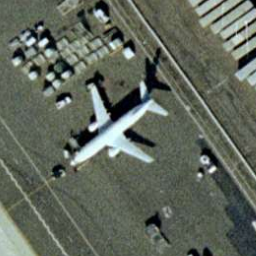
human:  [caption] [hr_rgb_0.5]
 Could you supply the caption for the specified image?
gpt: An airplane is in the airport and some luggage cars beside it .

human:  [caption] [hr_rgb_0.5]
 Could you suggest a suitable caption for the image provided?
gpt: An airplane is stopped at the airport .

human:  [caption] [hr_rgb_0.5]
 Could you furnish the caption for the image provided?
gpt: There are some luggage cars beside an airplane .

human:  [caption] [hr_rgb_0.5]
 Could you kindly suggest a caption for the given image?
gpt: There is an airplane in the airport .

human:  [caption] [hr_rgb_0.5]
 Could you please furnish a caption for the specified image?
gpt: There are some luggage cars next to an airplane .